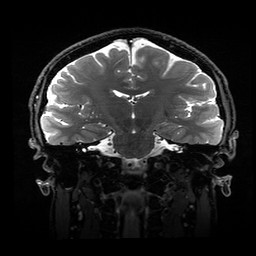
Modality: T2w
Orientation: coronal